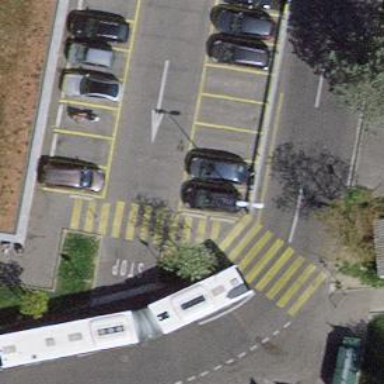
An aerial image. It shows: Uncontrolled zebra crossing on the road.